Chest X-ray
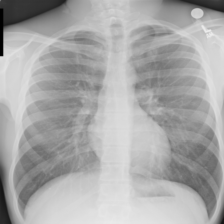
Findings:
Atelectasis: negative
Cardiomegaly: negative
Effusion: negative
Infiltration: negative
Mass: negative
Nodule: negative
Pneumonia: negative
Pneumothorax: negative
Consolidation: negative
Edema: negative
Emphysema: negative
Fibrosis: negative
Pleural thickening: negative
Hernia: negative